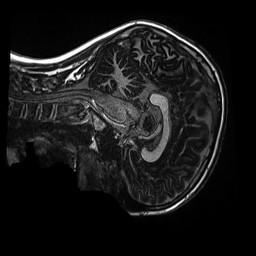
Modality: MP2RAGE
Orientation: sagittal
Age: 11
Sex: male
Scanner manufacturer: siemens
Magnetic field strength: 3 T
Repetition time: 4 s
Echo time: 0.00303 s